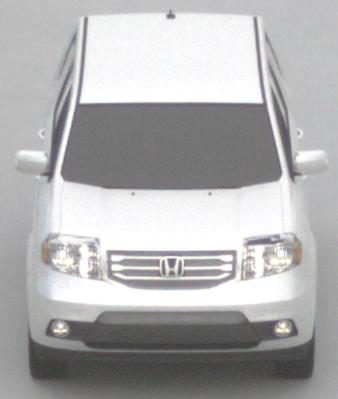
Make: Honda
Model: Pilot
Detailed model: Gen. 2 Facelift
Model produced from: 2012
Model produced until: 2015
Doors: 5
Color: white
Road condition: dry road
Daytime: midday
Contrast: low contrast